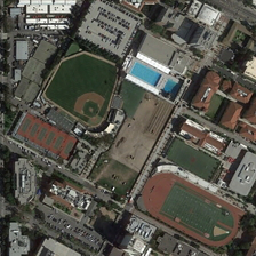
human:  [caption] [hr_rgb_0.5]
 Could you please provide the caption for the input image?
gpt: The school has a baseball field, six tennis courts and two game parks.

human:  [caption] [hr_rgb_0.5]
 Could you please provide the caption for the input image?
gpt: The school has a baseball field, six tennis courts and two playground

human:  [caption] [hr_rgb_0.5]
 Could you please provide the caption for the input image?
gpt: The school has a baseball field, six tennis courts and two playing fields

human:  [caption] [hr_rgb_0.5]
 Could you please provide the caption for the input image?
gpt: The school has a baseball field, six tennis courts and two playgrounds

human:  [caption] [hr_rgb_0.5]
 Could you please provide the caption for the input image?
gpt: The school has a baseball field, six tennis courts and two playgrounds.